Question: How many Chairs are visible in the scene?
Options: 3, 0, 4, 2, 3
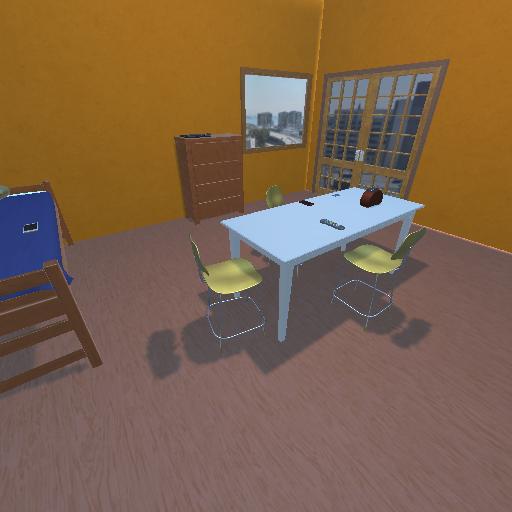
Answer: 3